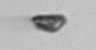
Label: detritus_transparent